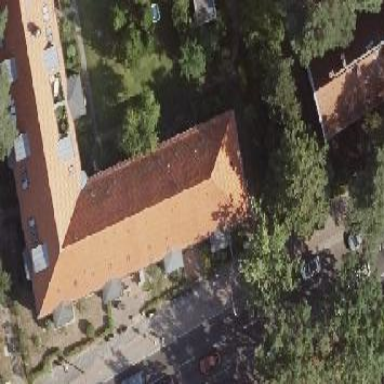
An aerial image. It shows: Gabled roof on building that houses apartments.